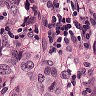
Metastatic tissue present: yes